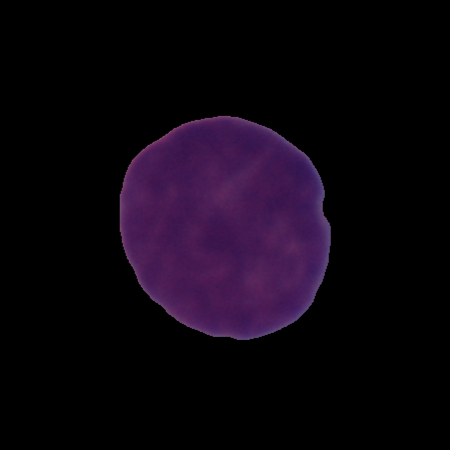
Label: cancer